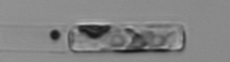
Label: Guinardia_delicatula_TAG_internal_parasite